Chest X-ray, PA view. Patient: 35 years old, sex M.
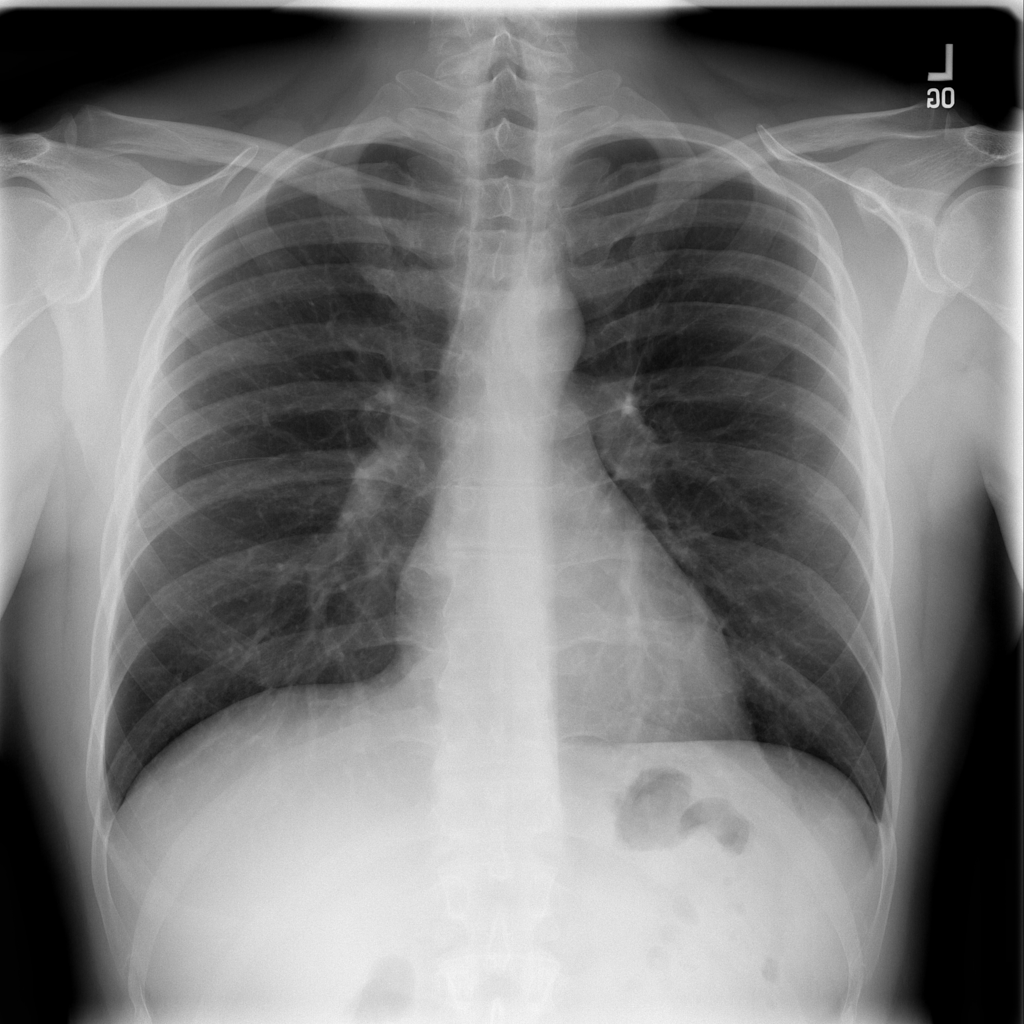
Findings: No Finding